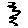
Label: zigzag